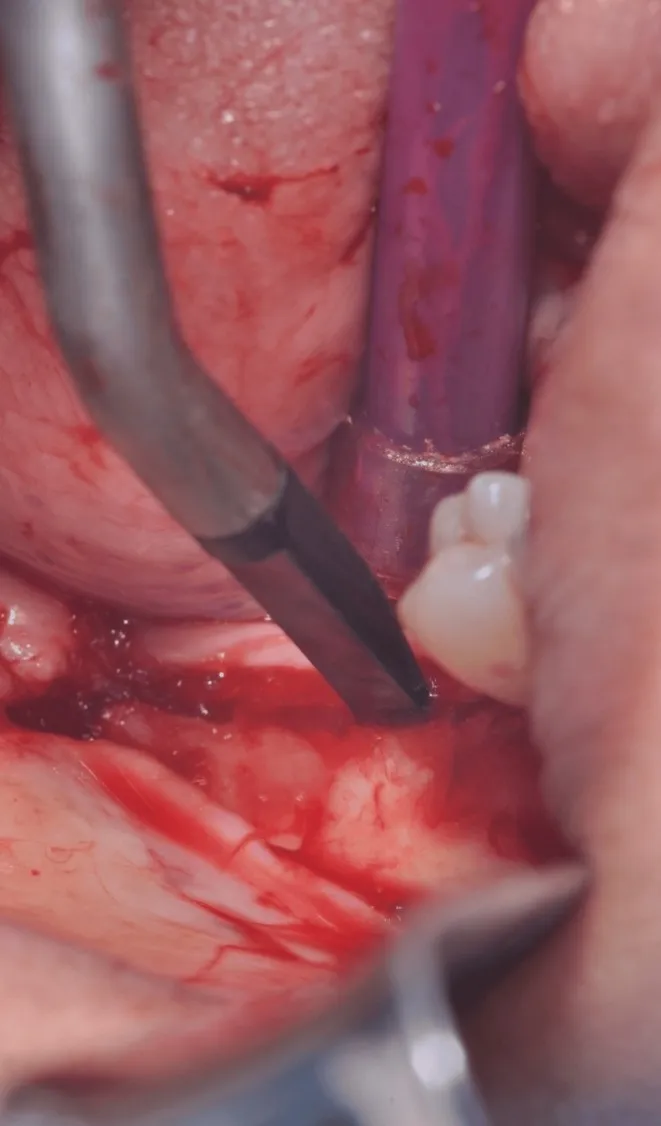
Flap elevation and exposure of buccal bone surface by using a chisel.
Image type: medical_photograph (other_medical_photograph)